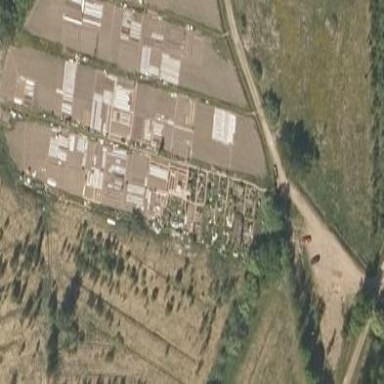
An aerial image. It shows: Allotments area.